Question: I am trying to submit my addon to the mozilla site but I am getting this damn warning:

The code (in mf_options.js) is pretty simple (and i think the problem is only between the "start storage" and "end storage":
'''
// start Storage
var url = "http://mafiaafire.com";
var ios = Components.classes["@mozilla.org/network/io-service;1"]
.getService(Components.interfaces.nsIIOService);
var ssm = Components.classes["@mozilla.org/scriptsecuritymanager;1"]
.getService(Components.interfaces.nsIScriptSecurityManager);
var dsm = Components.classes["@mozilla.org/dom/storagemanager;1"]
.getService(Components.interfaces.nsIDOMStorageManager);
var uri = ios.newURI(url, "", null);
var principal = ssm.getCodebasePrincipal(uri);
var storage = dsm.getLocalStorageForPrincipal(principal, "");
// end Storage
function display_blocked_list1() {
var list = storage.getItem('domain_list_original');
if (list !== undefined) {
var strSingleLineText = list.replace(new RegExp( " ", "g" ), "<br>" );
var status = document.getElementById("div1");
status.innerHTML = strSingleLineText;
}
var list2 = storage.getItem('domain_list_redirect');
if (list2 !== undefined) {
// Strip out all line breaks.
var strSingleLineText2 = list2.replace(new RegExp( " ", "g" ), "<br>" );
var status2 = document.getElementById("div2");
status2.innerHTML = strSingleLineText2;
}
var list3 = storage.getItem('list_expiry_date');
if (list3 !== undefined) {
var dateArray = list3.split(",");
var future_date = new Date(dateArray[0],dateArray[1],dateArray[2]);
future_date.setDate(future_date.getDate()+2);
var status2 = document.getElementById("div3");
status2.innerHTML = future_date;
}
// ##################################################
}
'''
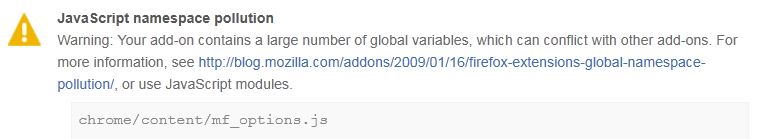
Answer: Wrap your code in a function envelope so your 'var's are local to that function body, and explicitly attach anything you want global to the global object.
'''
(function (global) {
// your code here
global.myGlobalVar = myVar
}(this));
'''